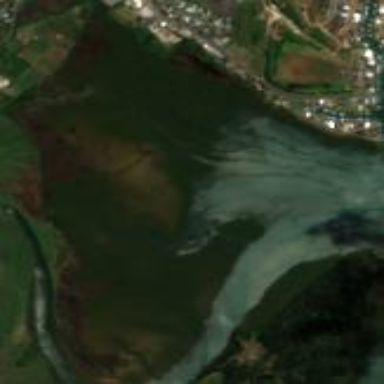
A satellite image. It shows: Wetland area with mangrove vegetation.